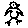
Label: bird